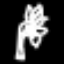
Label: palm tree